Question: How to put the vertical scroll bar on the left hand side of the tree?

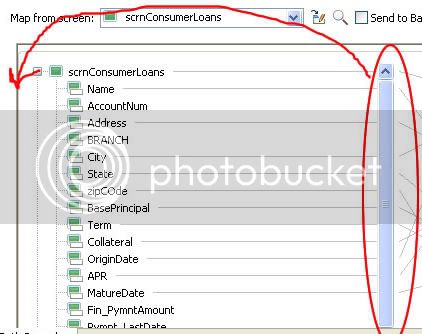
Answer: If you are on Windows only, you could do this:
'''
int exStyle = OS.GetWindowLong(tree.handle, OS.GWL_EXSTYLE);
exStyle |= OS.WS_EX_LEFTSCROLLBAR;
OS.SetWindowLong(tree.handle, OS.GWL_EXSTYLE, exStyle);
'''
Otherwise you might want to look into <URL>, which shows how to handle scrolling for a Tree using a ScrolledComposite. By adding the style SWT.RIGHT_TO_LEFT to ScrolledComposite, and SWT.LEFT_TO_RIGHT to the Tree in this snippet, I had a scroll bar on the left. But I failed to fix the positioning issue of the Tree, which comes up then.